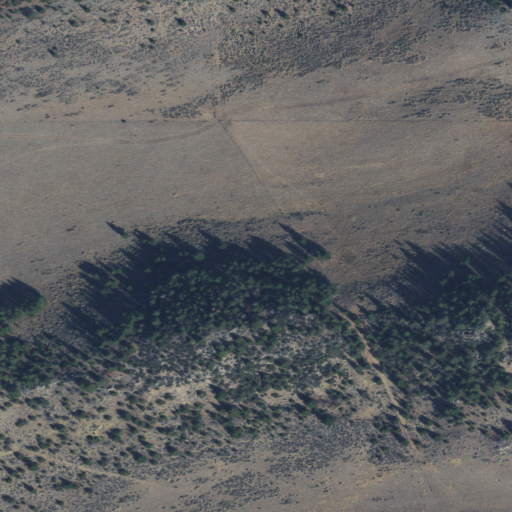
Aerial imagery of mountain in Montana named Dry Lake Mountains containing shrub, grassland, and evergreen forest